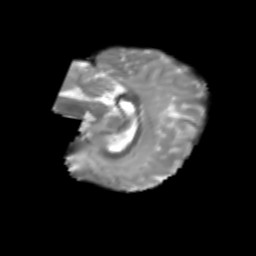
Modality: T2w
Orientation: sagittal
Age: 6
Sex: female
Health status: healthy